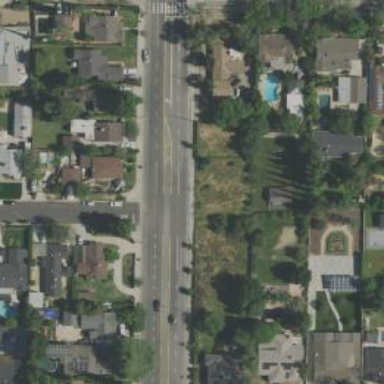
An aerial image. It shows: Secondary road with separate sidewalk.